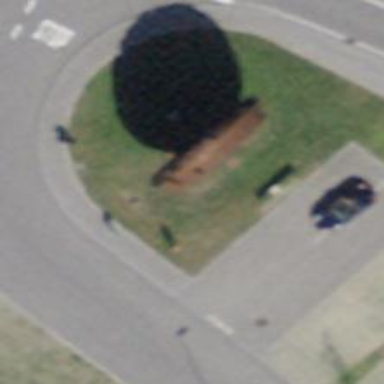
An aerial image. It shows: Historic monument with brown color.